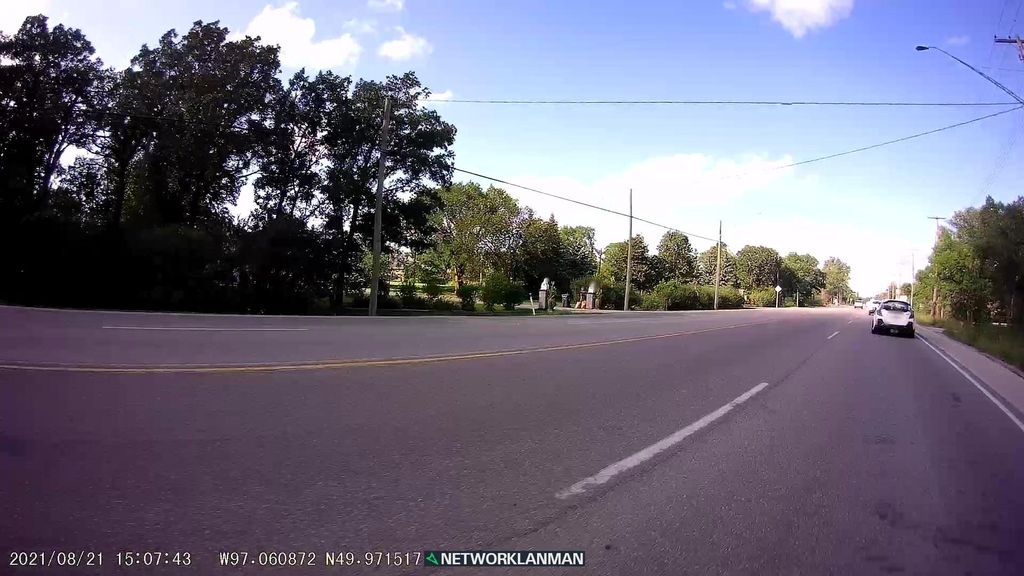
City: winnipeg